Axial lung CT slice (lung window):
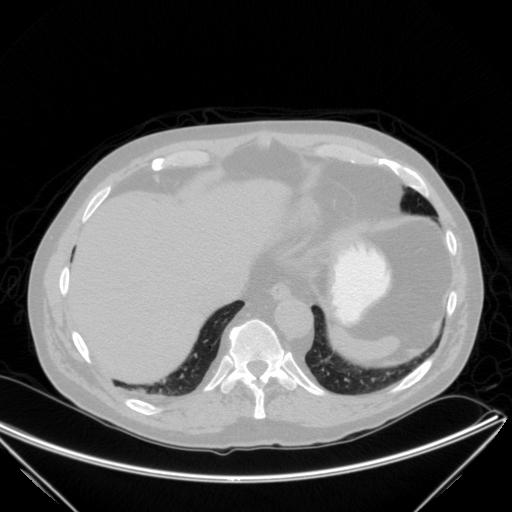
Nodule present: no